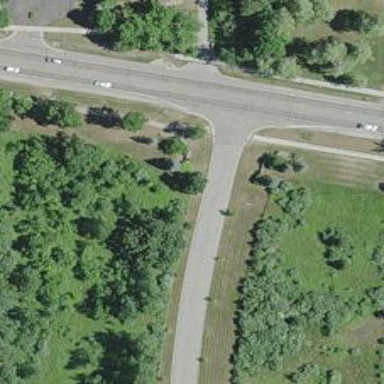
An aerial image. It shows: Unmarked crossing on the road.